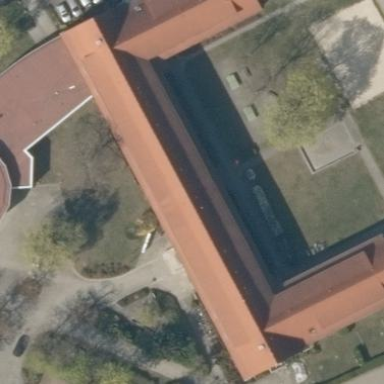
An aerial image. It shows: Dormitory building.